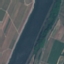
Land use / land cover: River